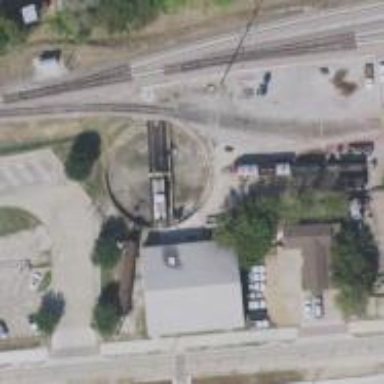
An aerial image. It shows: Abandoned railway yard.